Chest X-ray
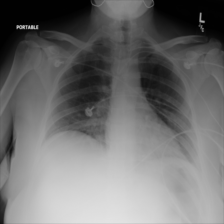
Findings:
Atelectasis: negative
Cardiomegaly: negative
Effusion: negative
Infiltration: negative
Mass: negative
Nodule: negative
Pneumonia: negative
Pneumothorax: negative
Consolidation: negative
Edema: negative
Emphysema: negative
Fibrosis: negative
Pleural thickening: negative
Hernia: negative